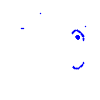
Particle: pion